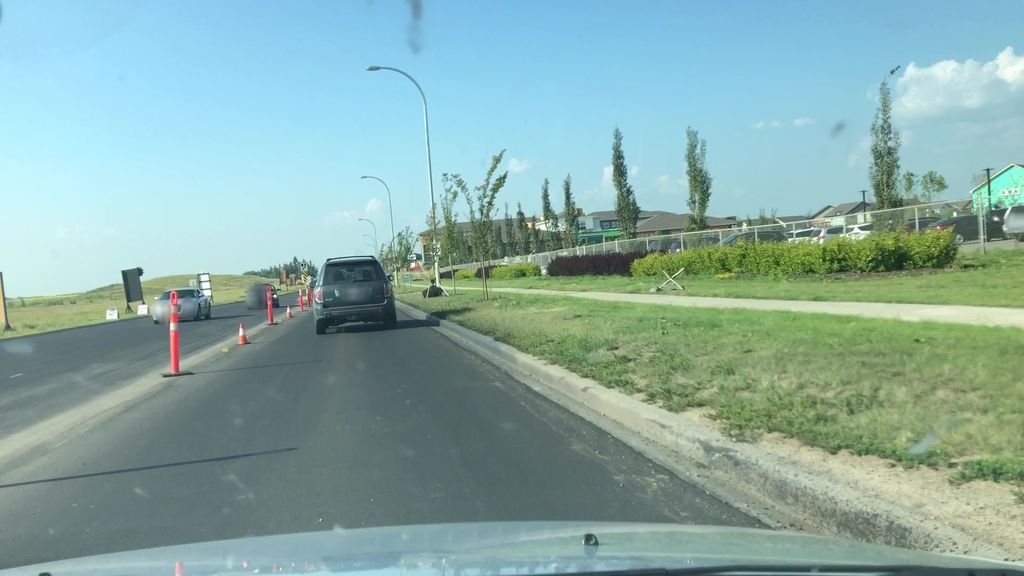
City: edmonton